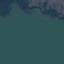
Land use / land cover: SeaLake